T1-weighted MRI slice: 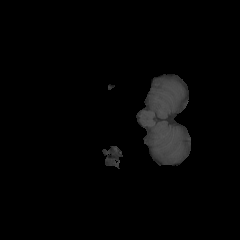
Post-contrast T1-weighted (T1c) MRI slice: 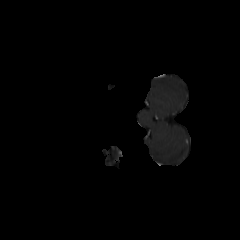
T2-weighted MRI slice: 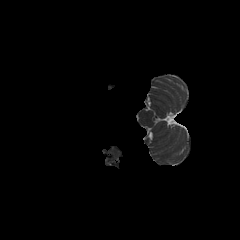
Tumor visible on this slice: no